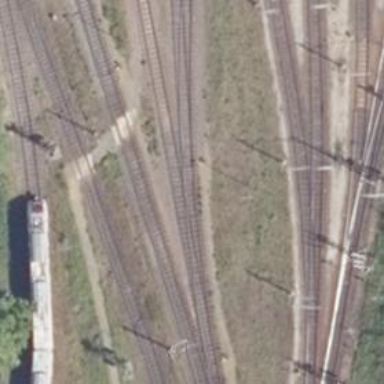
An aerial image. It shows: Railway switch.